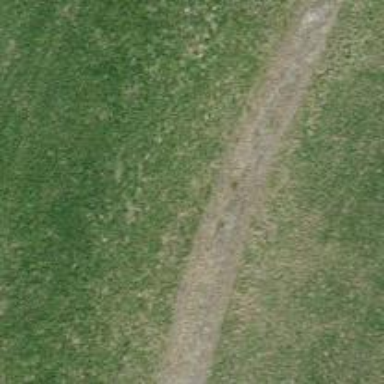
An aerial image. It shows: Track road with grade3 tracktype.